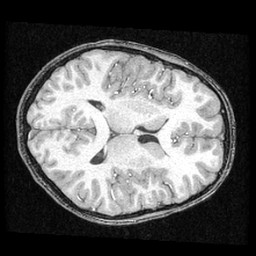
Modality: T1w
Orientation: axial
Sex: male
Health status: ill
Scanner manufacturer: ge
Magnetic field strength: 1.5 T
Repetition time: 21 s
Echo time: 0.008 s